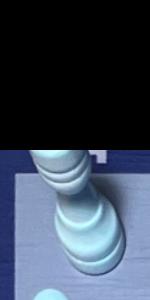
Label: Rook_White